Interaction volume radius: 5 \u00c5
Interaction volume height: 25 \u00c5
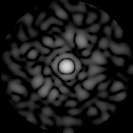
Disorder parameter: 0.8415